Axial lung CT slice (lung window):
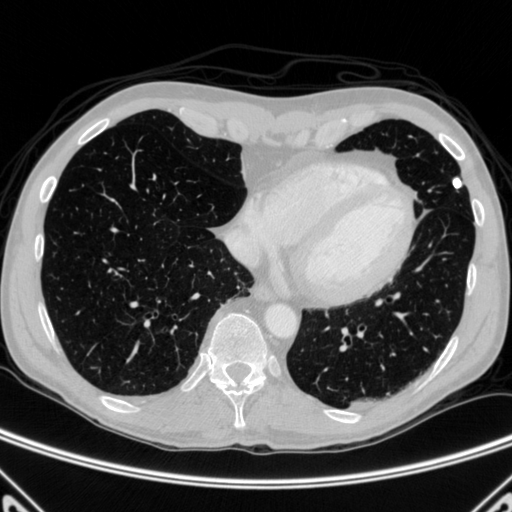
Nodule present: yes
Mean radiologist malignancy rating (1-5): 1